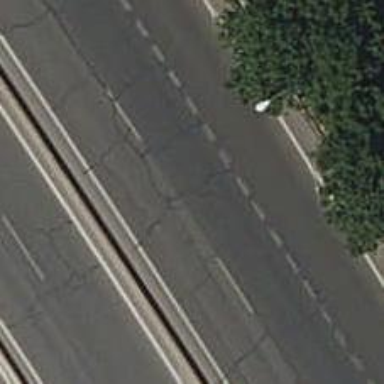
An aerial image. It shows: Trunk highway designated for motor vehicles.